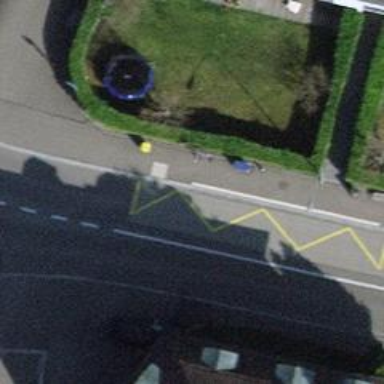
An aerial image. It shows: Bus stop with designated stop position for public transport.